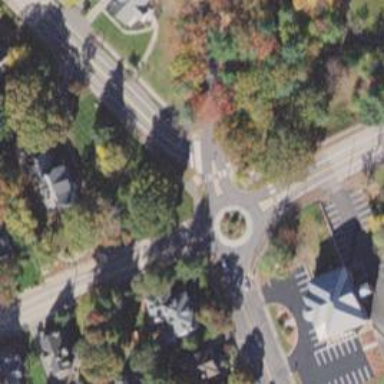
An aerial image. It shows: Tertiary road made of asphalt leading to roundabout junction.